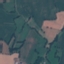
Land use / land cover: Pasture